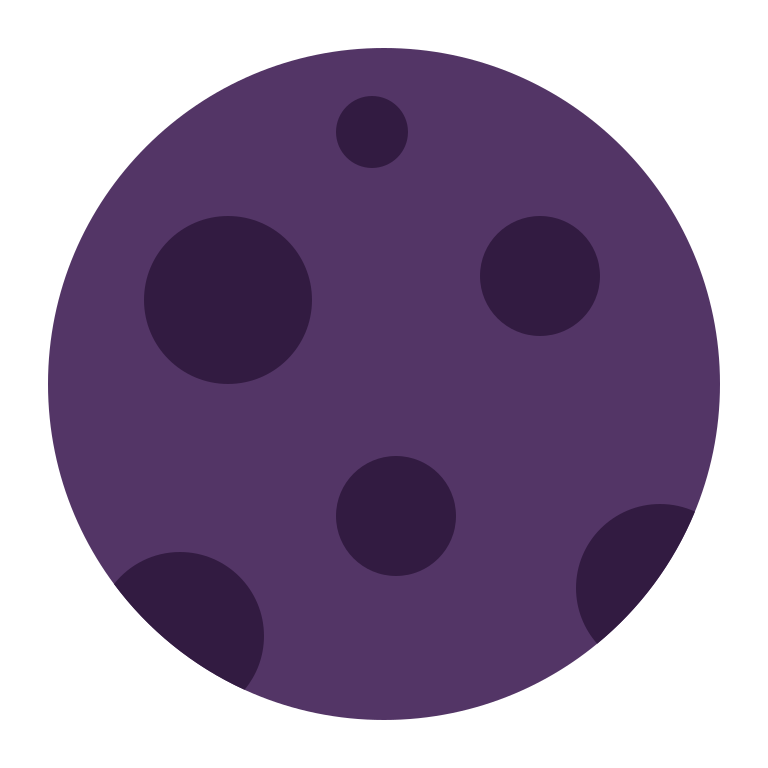
new moon flat